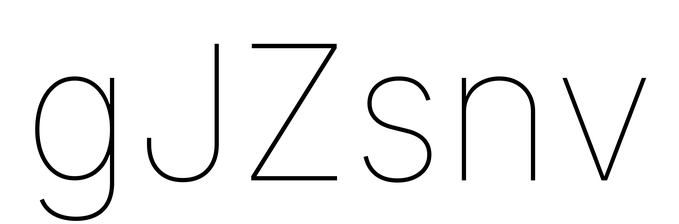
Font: Inter_Thin